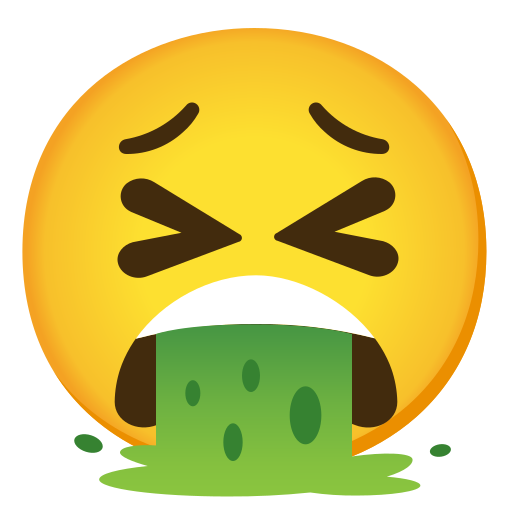
Emoji: 🤮